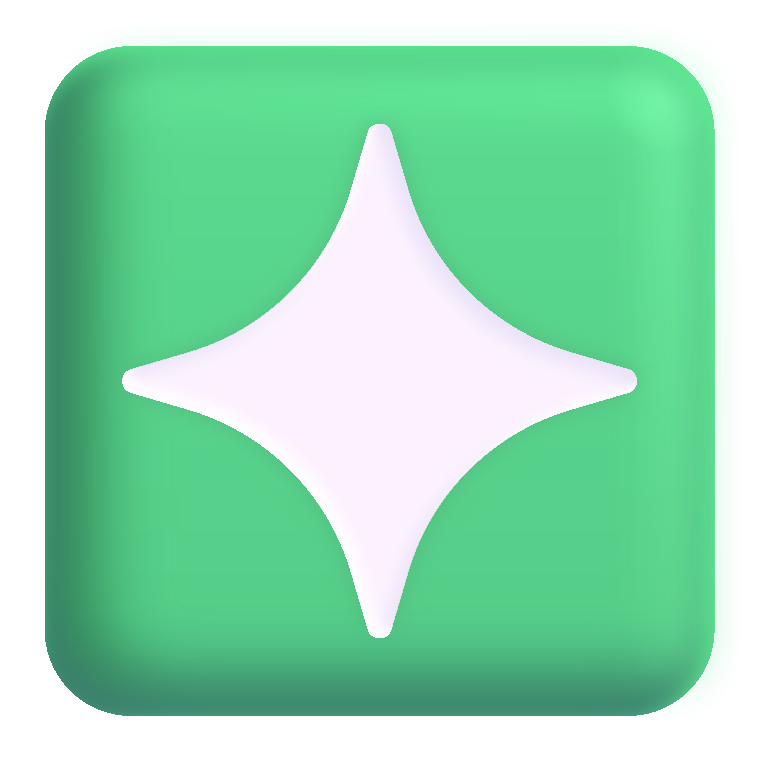
sparkle color